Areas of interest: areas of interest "Juming Home (Xianfeng Store)"
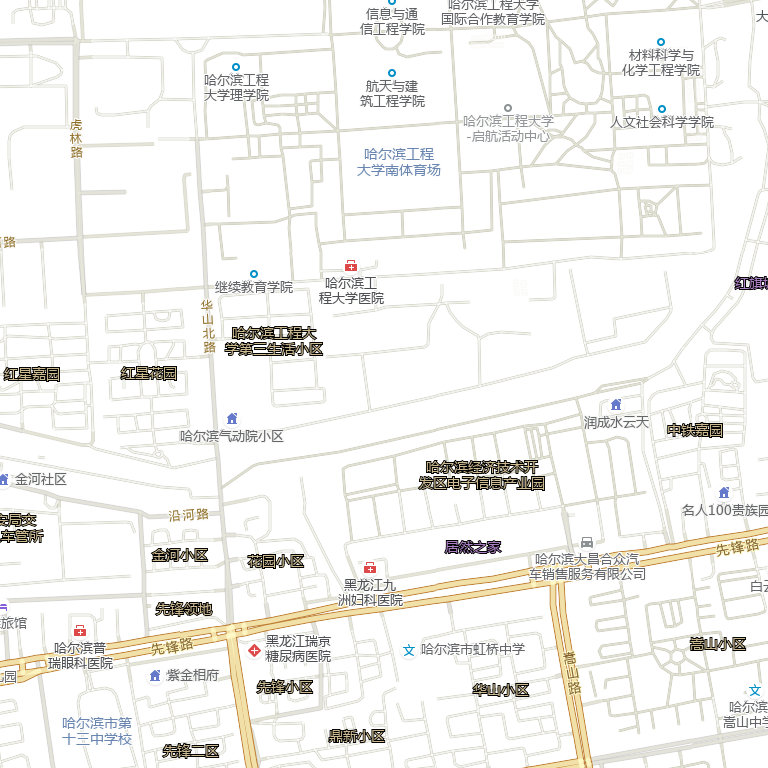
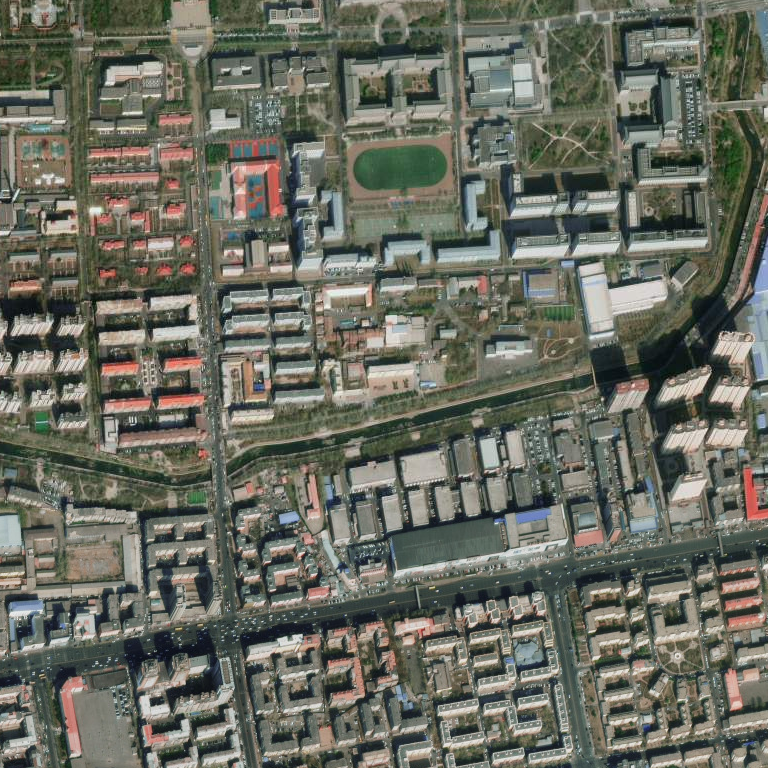